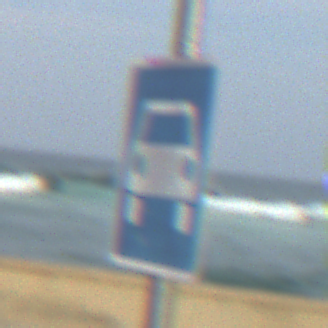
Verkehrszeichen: Kraftfahrstrasse
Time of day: MorningAfternoon
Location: Outdoor (Suburban)
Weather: PartlyCloudy
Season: NotSpecified
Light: Natural